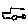
Label: car